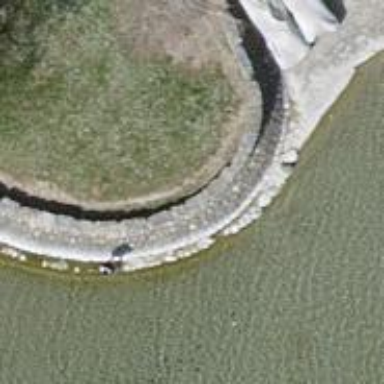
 serving as barrier along the waterfront."